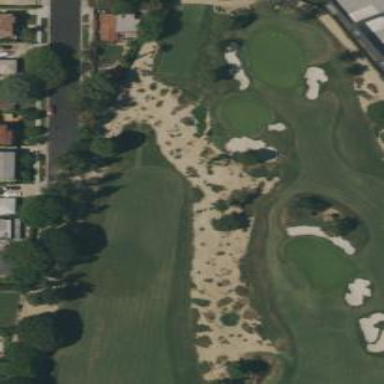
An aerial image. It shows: Sand bunker on golf course.